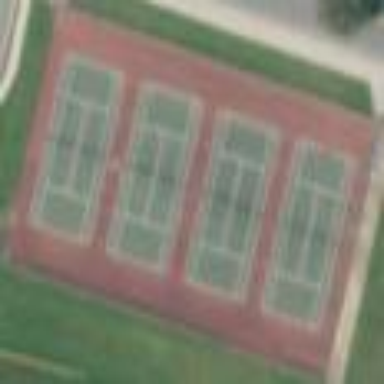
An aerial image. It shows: Concrete tennis pitch for leisure land.